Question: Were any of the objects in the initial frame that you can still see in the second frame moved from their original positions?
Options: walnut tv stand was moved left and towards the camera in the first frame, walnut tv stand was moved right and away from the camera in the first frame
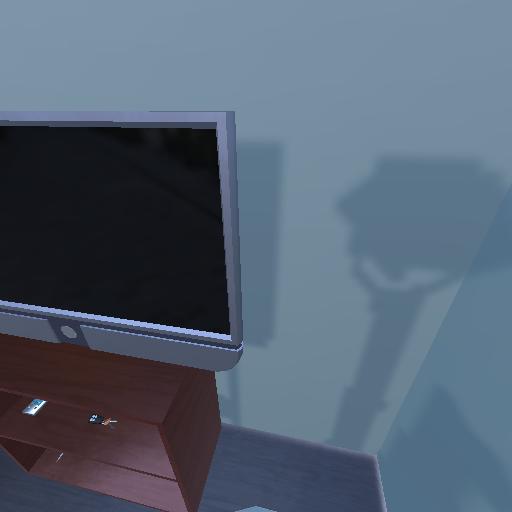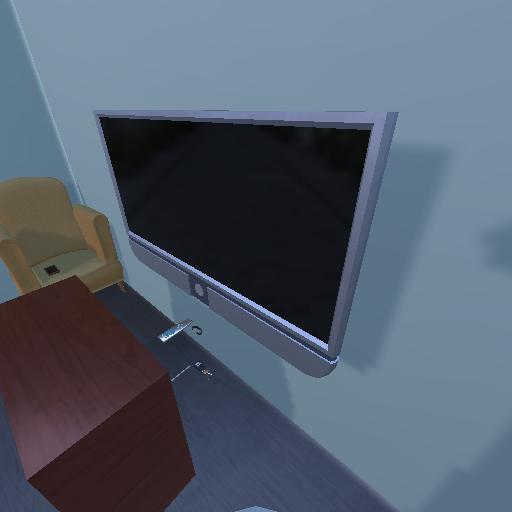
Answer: walnut tv stand was moved left and towards the camera in the first frame